Question: In <URL> I am configuring Google Drive SDK. On configuration page it asks for
'Open URL (This URL is used when the user opens an existing Google Drive item with your application)'.

It looks like I can only define only one URL, so how does one go about testing this functionality locally? I can switch the URL to point to a localhost but what if my app is already live and I need to debug locally?
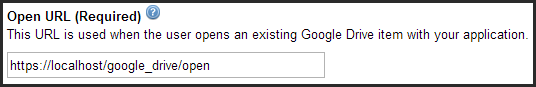
Answer: It is one of the problems with Drive that there is little support for dev/test environments.
The only solution I can think of for your specific question is around host name resolution. Something like ...
1. Register a subdomain, driveopenhost.example.com
2. Have the DNS for driveopenhost cname to your actual host (eg. www.example.com)
3. On your development PC, configure /etc/hosts (or the windows equivalent) to resolve driveopenhost.example.com to 127.0.0.1